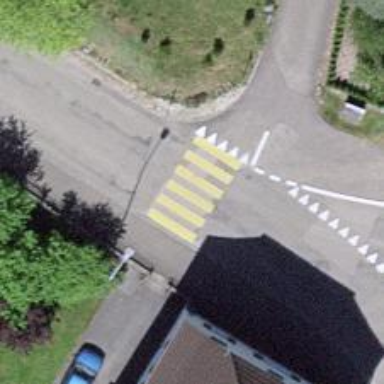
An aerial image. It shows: Marked crossing on the road.